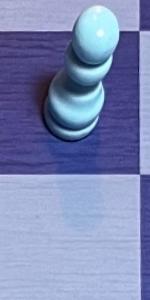
Label: Empty